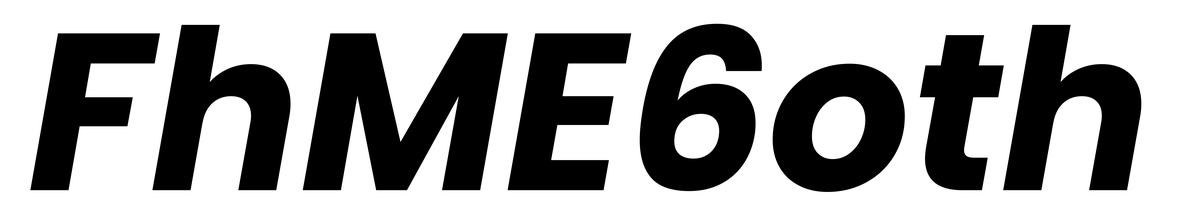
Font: Poppins-BoldItalic